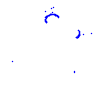
Particle: proton